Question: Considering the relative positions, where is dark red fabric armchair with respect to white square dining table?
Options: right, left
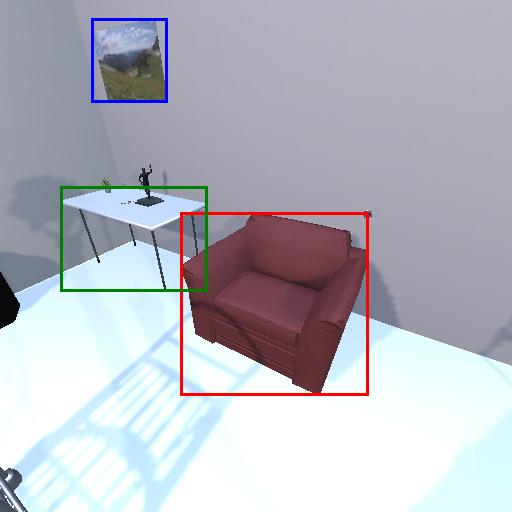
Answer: right